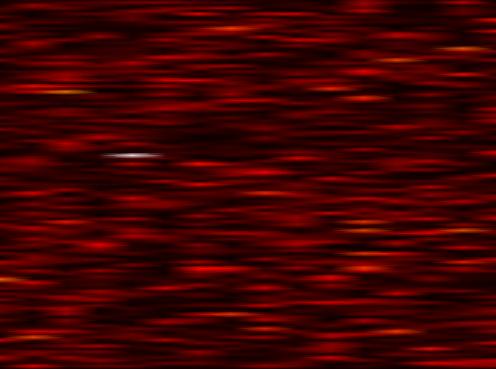
Label: OFDM